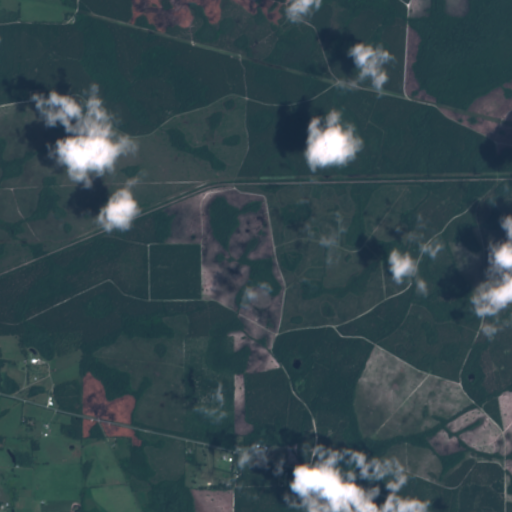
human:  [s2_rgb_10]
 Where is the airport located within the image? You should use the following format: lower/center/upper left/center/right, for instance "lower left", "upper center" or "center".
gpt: There is no airport in the image.